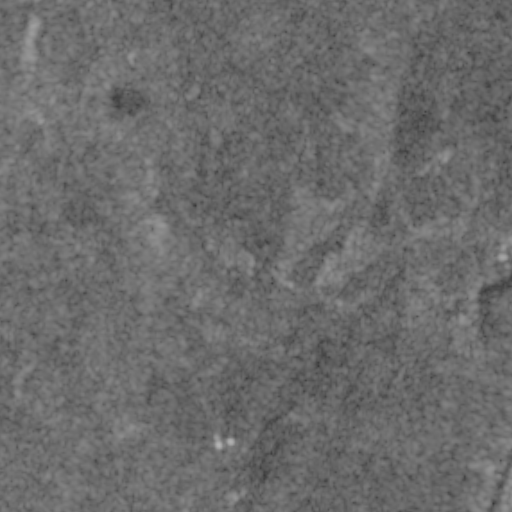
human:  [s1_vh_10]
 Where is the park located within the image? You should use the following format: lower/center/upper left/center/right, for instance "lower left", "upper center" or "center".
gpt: The park is located in the center right of the image.
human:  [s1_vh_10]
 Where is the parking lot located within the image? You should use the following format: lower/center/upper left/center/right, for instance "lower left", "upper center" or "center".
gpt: The parking lot is located in the upper right of the image.
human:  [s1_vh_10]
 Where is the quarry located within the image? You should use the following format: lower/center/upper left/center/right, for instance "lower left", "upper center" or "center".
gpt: The quarry is located in the lower right of the image.
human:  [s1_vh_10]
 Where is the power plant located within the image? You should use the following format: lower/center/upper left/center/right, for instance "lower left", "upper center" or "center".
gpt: There is no power plant in the image.

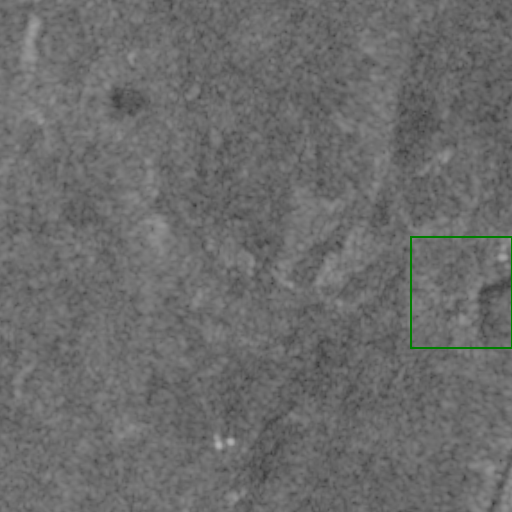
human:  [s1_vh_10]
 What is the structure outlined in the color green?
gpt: The structure outlined in green is a quarry.
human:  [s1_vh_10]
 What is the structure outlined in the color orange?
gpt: There is no orange outline.